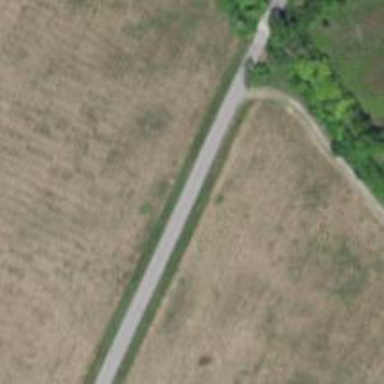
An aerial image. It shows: Driveway.